Две противоположные стены глубокого ущелья представляют собой участки параллельных вертикальных плоскостей. Однажды в безветренный день экспериментатор Глюк и теоретик Баг расположились на краях различных стен ущелья (см. рис. 2). Линия, соединяющая Глюка и Бага, образует с горизонтом угол $\varphi=30^{\circ}$. Глюк и Баг бросали одинаковые шарики с одной и той же неизвестной начальной скоростью $v_0$ относительно Земли, причём такой, что ни один брошенный шарик не достиг противоположной стены. Траектории шариков всегда лежали в вертикальной плоскости, содержащей Глюка и Бага. На движущийся шарик действует сила сопротивления воздуха, направленная против скорости движения шарика и прямо пропорциональная ей. Размерами Глюка и Бага можно пренебречь. После множества проведённых экспериментов Глюк и Баг выяснили следующее:   Приводить аналитические ответы, являющиеся функциями углов $\alpha$ и $\varphi$, не обязательно.
Определите расстояние $L$ между Глюком и Багом (см. рис. 2).
Для одновременных бросков Глюком и Багом шариков горизонтально и под углом $\alpha=60^{\circ}$ к горизонту соответственно, как показано на рис. 2, определите расстояние $S_\infty$ между шариками в установившемся режиме, а также минимальное расстояние $S_{min}$ между шариками в процессе движения.
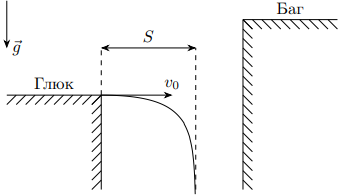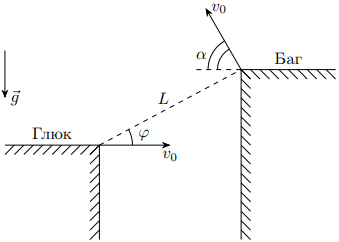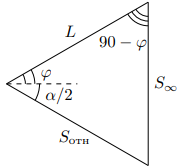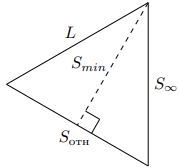
Определите расстояние $L$ между Глюком и Багом (см. рис. 2).
Решение: Пусть $m$ — масса шарика, ускорение свободного падения равняется $\vec{g}$, а сила сопротивления, действующая на шарик, определяется выражением $\vec{F}_\text{с}=-k\vec{v}$, где $\vec{v}$ — скорость движения шарика. Запишем для одного шарика второй закон Ньютона:$$m\vec{a}=m\vec{g}-k\vec{v}{.}$$Проецируя уравнение на горизонтальную ось $x$, получим:$$ma_x=-kv_x\Rightarrow \Delta{x}=\cfrac{mv_{0x}}{k}{,}$$где $\Delta{x}$ — установившееся горизонтальное перемещение шарика с начальной горизонтальной компонентой скорости $v_{0x}$. Если $v_{0x}=v_0$, где $v_0$ — начальная скорость шариков при бросании, то $\Delta{x}=S$. Тогда для шарика, брошенного под углом $\alpha$ к горизонту, получим:$$\Delta{x}=S\cos\alpha{.}$$Шарики, одновременно брошенные Глюком и Багом горизонтально и под углом $\alpha=60^{\circ}$ к горизонту соответственно так, как показано на рис. 2 в условии задачи, в установившемся режиме движутся вдоль одной вертикальной прямой. Значит, расстояние между плоскостями обрывов $l=L\cos\varphi=L\sqrt{3}/2$ является суммой величин горизонтальных перемещений брошенных шариков. Таким образом:$$l=S+S\cos\alpha=\cfrac{3S}{2}{,}$$откуда:
Ответ: $$L=\sqrt{3}S{.}$$

Для одновременных бросков Глюком и Багом шариков горизонтально и под углом $\alpha=60^{\circ}$ к горизонту соответственно, как показано на рис. 2, определите расстояние $S_\infty$ между шариками в установившемся режиме, а также минимальное расстояние $S_{min}$ между шариками в процессе движения.
Решение: Первое решение: Запишем второй закон Ньютона для шариков, брошенных Глюком и Багом:$$m\vec{a}_{Г}=m\vec{g}-k\vec{v}_{Г},\qquad m\vec{a}_{Б}=m\vec{g}-k\vec{v}_{Б}{.}$$Определим ускорение шарика Глюка относительно шарика Бага:$$\vec{a}_{Г}-\vec{a}_{Б}=\vec{a}_{отн}=-\cfrac{k\bigl(\vec{v}_{Г}-\vec{v}_{Б}\bigr)}{m}=-\cfrac{k\vec{v}_{отн}}{m}\Rightarrow \vec{a}_{отн}=-\cfrac{k\vec{v}_{отн}}{m}{.}$$   Второе решение: Введём систему координат $xOy$, где начало координат $O$ находится в месте расположения Глюка, ось $x$ направлена вправо, а ось $y$ — вертикально вверх.Получим зависимости от времени горизонтальных и вертикальных компонент перемещений одного камня $\Delta x$ и $\Delta y$ соответственно.Спроецируем уравнение движения шарика на горизонтальную ось $x$:$$m\dot{v}_x=-kv_x\Rightarrow\cfrac{dv_x}{v_x}=-\cfrac{kdt}{m}=-\beta dt{.}$$Пусть $v_{x0}$ — начальная проекция скорости шарика на ось $x$. Интегрируя, получим:$$\int\limits_{v_{x0}}^{v_x(t)}\cfrac{dv_x}{v_x}=\ln\cfrac{v_x(t)}{v_{x0}}=-\beta t\Rightarrow v_x(t)=v_{x0}e^{-\beta t}{.}$$Интегрируя повторно, получим:$$\Delta{x}(t)=\int\limits_{0}^tv_x(t)dt=v_{x0}\int\limits_{0}^te^{-\beta t}dt=\cfrac{v_{x0}}{\beta}(1-e^{-\beta t}){.}$$Таким образом, разность $x$ координат шариков Бага и Глюка составляет:$$\Delta{x}_{отн}(t)=x_\text{Б}(t)-x_\text{Г}(t)=L\cos\varphi-\cfrac{v_0(1+\cos\alpha)}{\beta}(1-e^{-\beta t}){.}$$С учётом соотношения $S=v_0/\beta$ получим:$$\Delta{x}_{отн}(t)=L\cos\varphi-S(1+\cos\alpha)(1-e^{-\beta t}){.}$$Спроецируем уравнение движения шарика на ось $y$, направленную вертикально вверх:$$m\dot{v}_y=-mg-kv_y\Rightarrow \cfrac{dv_y}{\cfrac{mg}{k}+v_y}=-\cfrac{kdt}{m}=-\beta dt{.}$$Пусть $v_{y0}$ — начальная проекция скорости шарика на ось $y$. Интегрируя, получим:$$\int\limits_{v_{y0}}^{v_y(t)}\cfrac{dv_y}{\cfrac{mg}{k}+v_y}=\ln\cfrac{mg+kv_y(t)}{mg+kv_{y0}}=-\beta t\Rightarrow v_y(t)=-\cfrac{mg}{k}+\left(\cfrac{mg}{k}+v_{y0}\right)e^{-\beta t}{.}$$Для $\Delta{y}(t)$ имеем:$$\Delta{y}(t)=\int\limits_{0}^tv_y(t)dt=\int\limits_{0}^t\left(-\cfrac{mg}{k}+\left(\cfrac{mg}{k}+v_{y0}\right)e^{-\beta t}\right)dt{,}$$откуда:$$\Delta{y}(t)=-\cfrac{mgt}{k}+\cfrac{1}{\beta}\left(\cfrac{mg}{k}+v_{y0}\right)(1-e^{-\beta t}){.}$$Таким образом, разность $y$ координат шариков Бага и Глюка составляет:$$\Delta{y}_{отн}(t)=y_{Б}(t)-y_{Г}(t)=L\sin\varphi+\cfrac{v_0\sin\alpha}{\beta}(1-e^{-\beta t}){.}$$С учётом соотношения $S=v_0/\beta$ получим:$$\Delta{y}_{отн}(t)=L\sin\varphi+S\sin\alpha(1-e^{-\beta t}){.}$$При $t\to\infty$ имеем:$$\Delta{x}_{отн}(\infty)=L\cos\varphi-S(1+\cos\alpha)=0{.}$$$$\Delta {y}_{отн}(\infty)=L\sin\varphi+S\sin\alpha=S\sqrt{3}{.}$$ Таким образом $S_\infty=\Delta {y}_{отн}(\infty)$, а значит: Пусть $(1-e^{-\beta t})=z$. Тогда для расстояния $r(z)$ между камнями имеем:$$r(z)=\sqrt{\Delta x^2_\text{отн}(z)+\Delta{y}^2_\text{отн}(z)}=\sqrt{\left(L\cos\varphi-zS(1+\cos\alpha)\right)^2+(L\sin\varphi+zS\sin\alpha)^2}{.}$$Раскрывая скобки, получим:$$r(z)=\sqrt{L^2+2z^2S^2(1+\cos\alpha)-2LSz(\cos\varphi(1+\cos\alpha)-\sin\varphi\sin\alpha)}{.}$$Подставляя углы $\alpha$, $\varphi$, а также расстояние $L$:$$r(z)=S\sqrt{3(1+z^2-z)}{.}$$Расстояние достигает своего минимума при минимальном значении подкоренного выражения, которому соответствует вершина параболы:$$z_{min}=\cfrac{1}{2}{.}$$Таким образом:
Ответ: $$S_\infty=\sqrt{3}S{.}$$  Минимальное расстояние между шариками $S_{min}$ достигается в момент, когда относительная скорость шариков направлена перпендикулярно соединяющей их линии. Из рисунка находим:$$S_{min}=L\sin 60^{\circ}{,}$$или же:
Ответ: $$S_{min}=\cfrac{3S}{2}{.}$$  Второе решение: Введём систему координат $xOy$, где начало координат $O$ находится в месте расположения Глюка, ось $x$ направлена вправо, а ось $y$ — вертикально вверх.Получим зависимости от времени горизонтальных и вертикальных компонент перемещений одного камня $\Delta x$ и $\Delta y$ соответственно.Спроецируем уравнение движения шарика на горизонтальную ось $x$:$$m\dot{v}_x=-kv_x\Rightarrow\cfrac{dv_x}{v_x}=-\cfrac{kdt}{m}=-\beta dt{.}$$Пусть $v_{x0}$ — начальная проекция скорости шарика на ось $x$. Интегрируя, получим:$$\int\limits_{v_{x0}}^{v_x(t)}\cfrac{dv_x}{v_x}=\ln\cfrac{v_x(t)}{v_{x0}}=-\beta t\Rightarrow v_x(t)=v_{x0}e^{-\beta t}{.}$$Интегрируя повторно, получим:$$\Delta{x}(t)=\int\limits_{0}^tv_x(t)dt=v_{x0}\int\limits_{0}^te^{-\beta t}dt=\cfrac{v_{x0}}{\beta}(1-e^{-\beta t}){.}$$Таким образом, разность $x$ координат шариков Бага и Глюка составляет:$$\Delta{x}_{отн}(t)=x_\text{Б}(t)-x_\text{Г}(t)=L\cos\varphi-\cfrac{v_0(1+\cos\alpha)}{\beta}(1-e^{-\beta t}){.}$$С учётом соотношения $S=v_0/\beta$ получим:$$\Delta{x}_{отн}(t)=L\cos\varphi-S(1+\cos\alpha)(1-e^{-\beta t}){.}$$Спроецируем уравнение движения шарика на ось $y$, направленную вертикально вверх:$$m\dot{v}_y=-mg-kv_y\Rightarrow \cfrac{dv_y}{\cfrac{mg}{k}+v_y}=-\cfrac{kdt}{m}=-\beta dt{.}$$Пусть $v_{y0}$ — начальная проекция скорости шарика на ось $y$. Интегрируя, получим:$$\int\limits_{v_{y0}}^{v_y(t)}\cfrac{dv_y}{\cfrac{mg}{k}+v_y}=\ln\cfrac{mg+kv_y(t)}{mg+kv_{y0}}=-\beta t\Rightarrow v_y(t)=-\cfrac{mg}{k}+\left(\cfrac{mg}{k}+v_{y0}\right)e^{-\beta t}{.}$$Для $\Delta{y}(t)$ имеем:$$\Delta{y}(t)=\int\limits_{0}^tv_y(t)dt=\int\limits_{0}^t\left(-\cfrac{mg}{k}+\left(\cfrac{mg}{k}+v_{y0}\right)e^{-\beta t}\right)dt{,}$$откуда:$$\Delta{y}(t)=-\cfrac{mgt}{k}+\cfrac{1}{\beta}\left(\cfrac{mg}{k}+v_{y0}\right)(1-e^{-\beta t}){.}$$Таким образом, разность $y$ координат шариков Бага и Глюка составляет:$$\Delta{y}_{отн}(t)=y_{Б}(t)-y_{Г}(t)=L\sin\varphi+\cfrac{v_0\sin\alpha}{\beta}(1-e^{-\beta t}){.}$$С учётом соотношения $S=v_0/\beta$ получим:$$\Delta{y}_{отн}(t)=L\sin\varphi+S\sin\alpha(1-e^{-\beta t}){.}$$При $t\to\infty$ имеем:$$\Delta{x}_{отн}(\infty)=L\cos\varphi-S(1+\cos\alpha)=0{.}$$$$\Delta {y}_{отн}(\infty)=L\sin\varphi+S\sin\alpha=S\sqrt{3}{.}$$ Таким образом $S_\infty=\Delta {y}_{отн}(\infty)$, а значит:
Ответ: $$S_\infty=S\sqrt{3}{.}$$  Пусть $(1-e^{-\beta t})=z$. Тогда для расстояния $r(z)$ между камнями имеем:$$r(z)=\sqrt{\Delta x^2_\text{отн}(z)+\Delta{y}^2_\text{отн}(z)}=\sqrt{\left(L\cos\varphi-zS(1+\cos\alpha)\right)^2+(L\sin\varphi+zS\sin\alpha)^2}{.}$$Раскрывая скобки, получим:$$r(z)=\sqrt{L^2+2z^2S^2(1+\cos\alpha)-2LSz(\cos\varphi(1+\cos\alpha)-\sin\varphi\sin\alpha)}{.}$$Подставляя углы $\alpha$, $\varphi$, а также расстояние $L$:$$r(z)=S\sqrt{3(1+z^2-z)}{.}$$Расстояние достигает своего минимума при минимальном значении подкоренного выражения, которому соответствует вершина параболы:$$z_{min}=\cfrac{1}{2}{.}$$Таким образом:
Ответ: $$S_{min}=\cfrac{3S}{2}{.}$$
Темы:
T, Механика, Кинематика, Вязкое трение, Всероссийские, Относительное движение